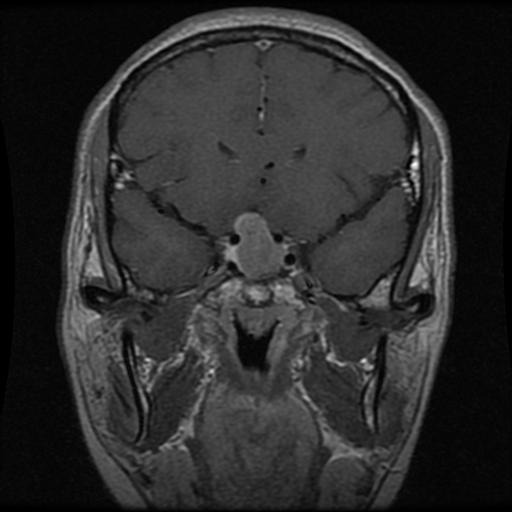
Label: pituitary